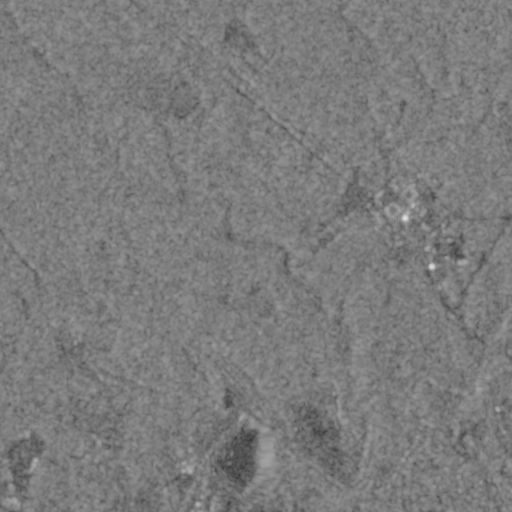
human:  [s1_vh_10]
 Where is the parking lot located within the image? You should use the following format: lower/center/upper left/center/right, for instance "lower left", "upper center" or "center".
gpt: The parking lot is located in the lower left of the image.
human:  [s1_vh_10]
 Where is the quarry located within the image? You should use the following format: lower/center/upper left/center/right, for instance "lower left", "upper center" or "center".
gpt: The quarry is located in the lower of the image.
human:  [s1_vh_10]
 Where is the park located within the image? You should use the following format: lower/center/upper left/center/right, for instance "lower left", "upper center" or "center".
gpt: There is no park in the image.

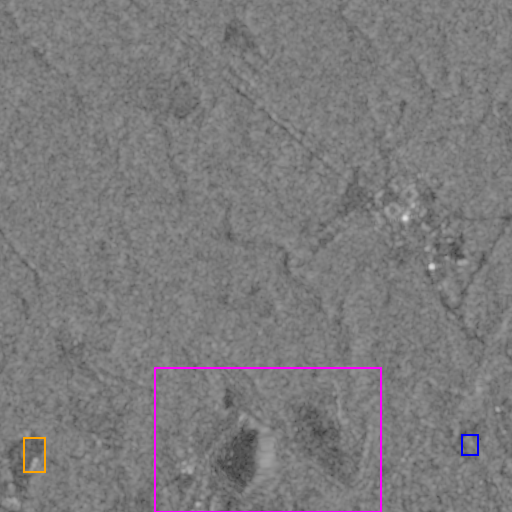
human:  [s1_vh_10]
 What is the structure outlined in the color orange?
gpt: The structure outlined in orange is a parking lot.
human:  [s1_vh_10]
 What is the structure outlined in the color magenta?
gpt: The structure outlined in magenta is a quarry.
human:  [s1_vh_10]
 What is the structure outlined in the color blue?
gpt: The structure outlined in blue is a building.
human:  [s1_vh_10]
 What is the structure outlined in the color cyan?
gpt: There is no cyan outline.